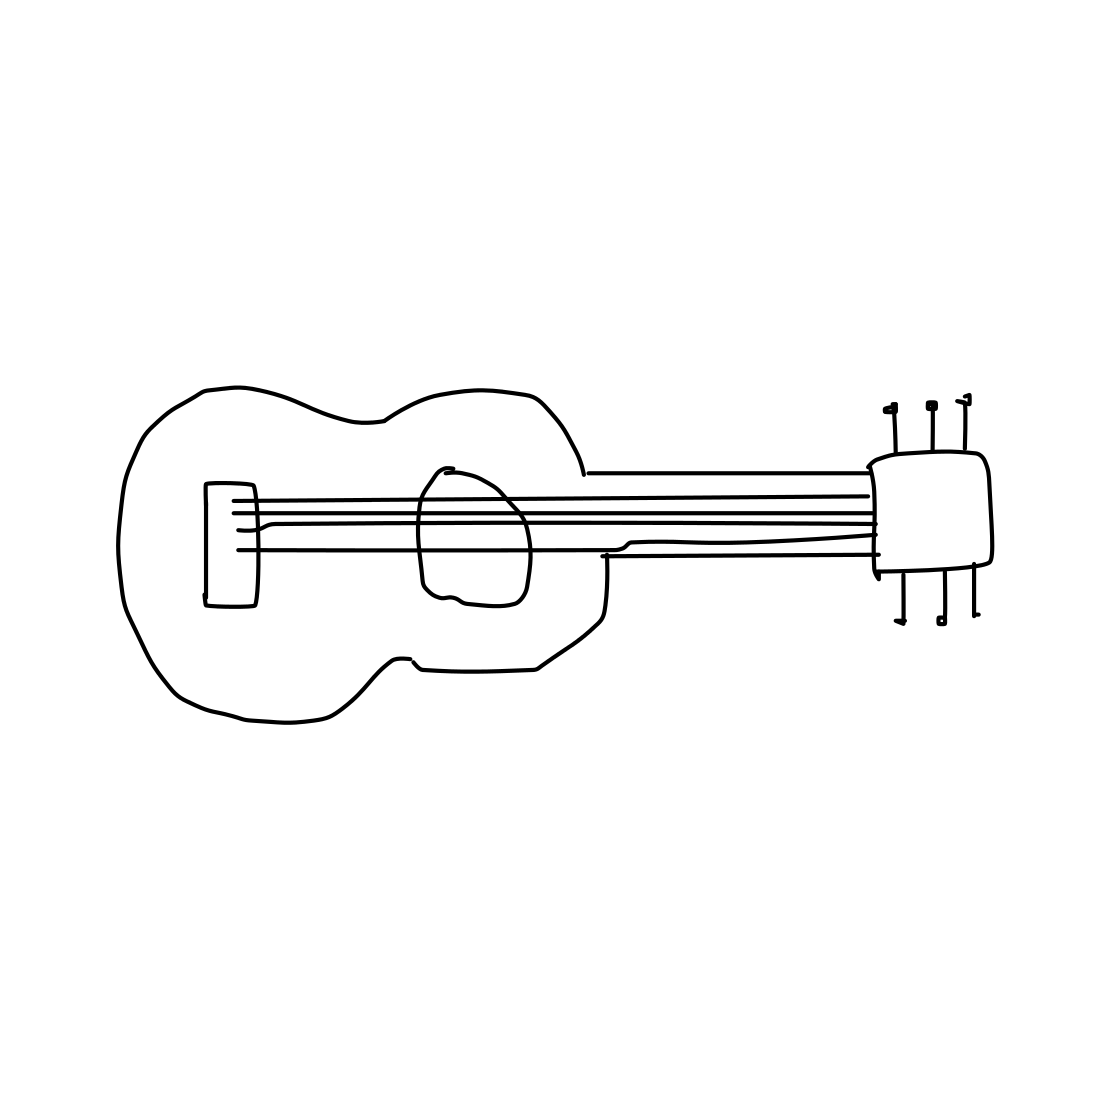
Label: guitar